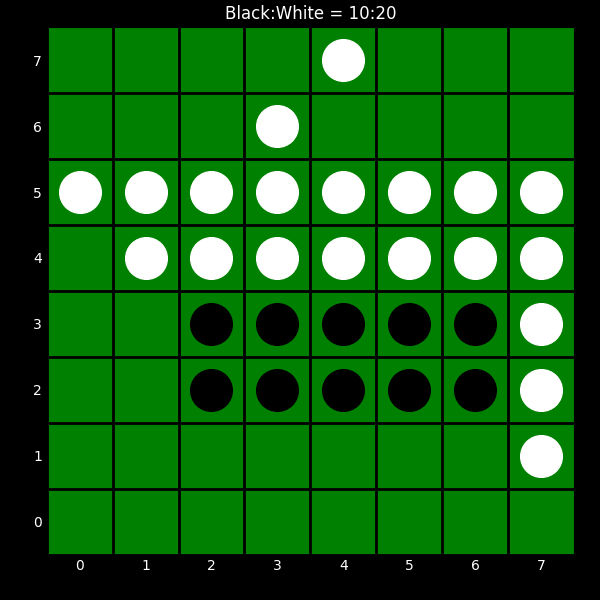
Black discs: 10
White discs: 20